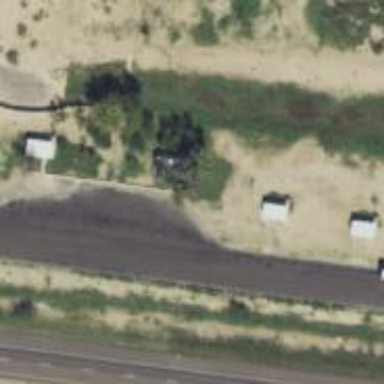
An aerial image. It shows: Rest area on the road with picnic tables.